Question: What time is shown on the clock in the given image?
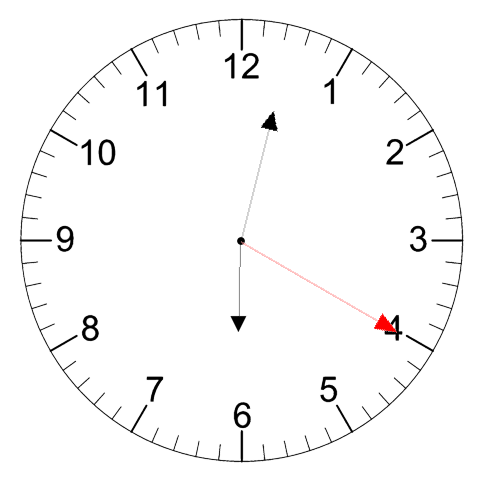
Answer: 06:02:20